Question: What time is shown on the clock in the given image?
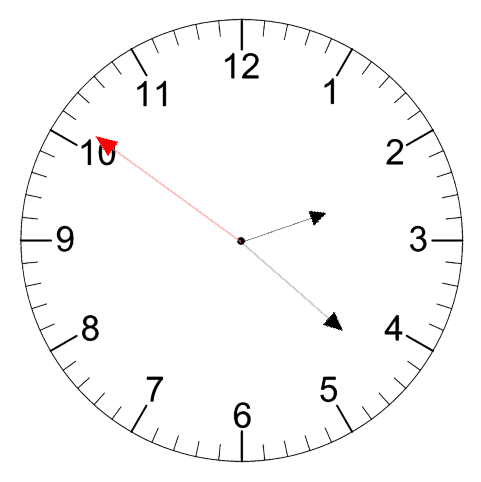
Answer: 02:21:51